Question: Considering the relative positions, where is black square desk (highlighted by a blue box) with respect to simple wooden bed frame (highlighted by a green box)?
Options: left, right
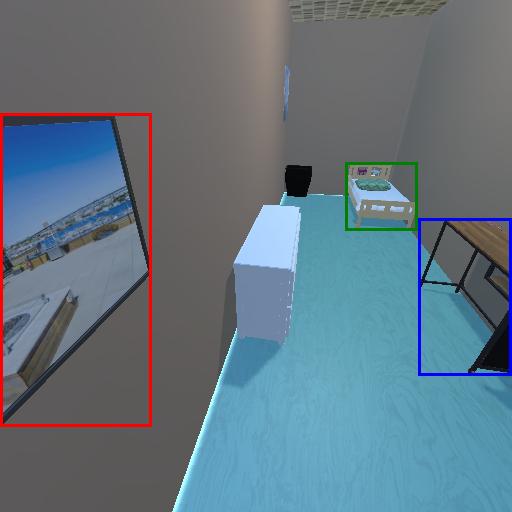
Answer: left